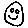
Label: smiley face